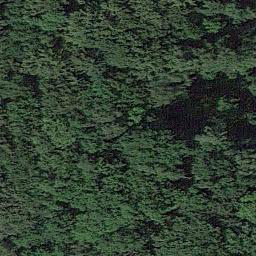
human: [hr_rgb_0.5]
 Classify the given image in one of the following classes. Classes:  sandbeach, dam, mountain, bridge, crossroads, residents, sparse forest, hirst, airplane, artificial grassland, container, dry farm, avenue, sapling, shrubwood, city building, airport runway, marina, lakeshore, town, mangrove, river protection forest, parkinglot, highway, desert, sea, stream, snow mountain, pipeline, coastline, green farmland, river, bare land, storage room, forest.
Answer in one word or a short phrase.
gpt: forest